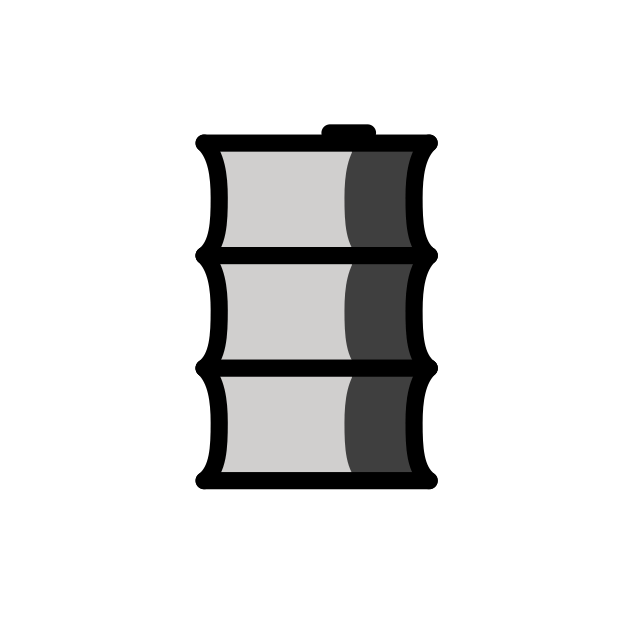
oil drum